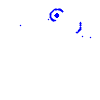
Particle: pion